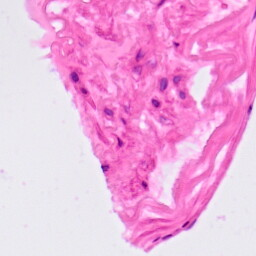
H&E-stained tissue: Lung